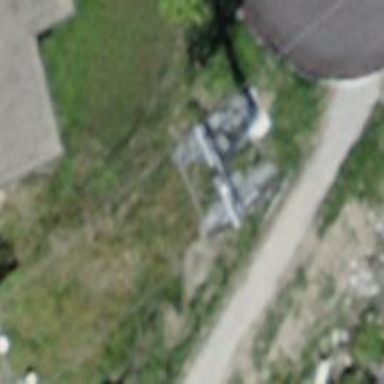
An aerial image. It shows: Pylon for aerialway.